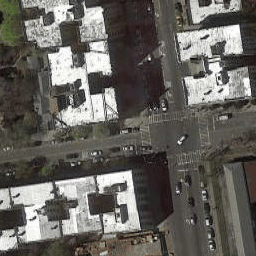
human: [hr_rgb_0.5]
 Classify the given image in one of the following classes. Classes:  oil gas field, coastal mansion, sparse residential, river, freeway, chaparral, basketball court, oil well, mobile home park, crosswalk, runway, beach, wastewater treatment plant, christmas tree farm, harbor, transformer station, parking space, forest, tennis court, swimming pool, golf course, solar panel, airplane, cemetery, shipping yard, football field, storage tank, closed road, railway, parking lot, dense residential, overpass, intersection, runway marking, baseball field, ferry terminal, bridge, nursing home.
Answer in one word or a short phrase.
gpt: intersection